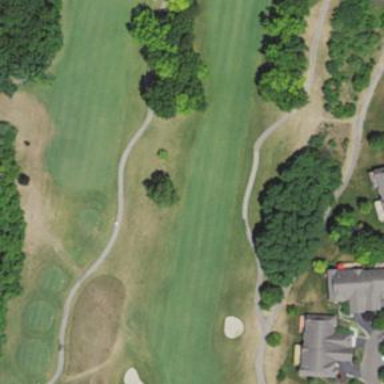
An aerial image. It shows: Grassy area designated as golf fairway.